Current action and preconditions to check: trajectory_clear

Your task: For each precondition in the list above, predict whether it will hold at this action.

Consider the current scene as observed from the mobile robot's camera, and analyze the predicted future states of all dynamic agents (e.g., people, animals, vehicles, or any moving entities) within the NEXT SECOND.

IMPORTANT: Only answer "very likely" if you are absolutely certain—based on strong, clear evidence—that a dynamic agent will violate the precondition in the predicted future state. Do NOT answer "very likely" for unlikely, ambiguous, or low-probability risks.

Ask yourself for each precondition: Is there a high probability, with clear and convincing evidence, that the predicted future states of any dynamic agent will interfere with the predicted future state of the currently executing action within the NEXT SECOND, causing that precondition to fail?

Assess the risk level based on these predictions. Use "likely" or "very likely" if motions create a clear risk of interference.

Use "neutral" or "improbable" if agents are nearby but their predicted paths are clearly diverging or non-conflicting.

Failure Risk Categories: "very improbable", "improbable", "neutral", "likely", "very likely"

Answer Format: Output ONLY the probability_of_failure value from these categories: "very improbable", "improbable", "neutral", "likely", "very likely"

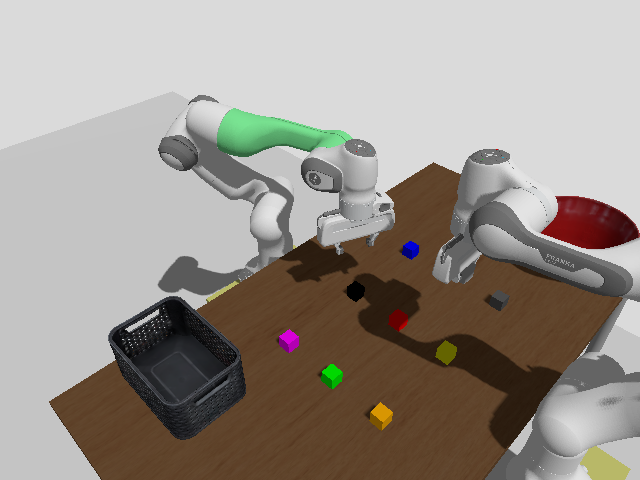

Answer: improbable